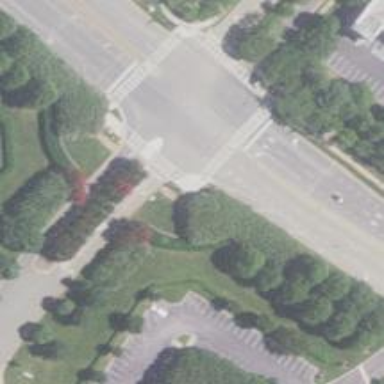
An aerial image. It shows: Marked crossing on the road.